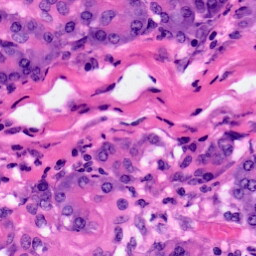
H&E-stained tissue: Pancreatic